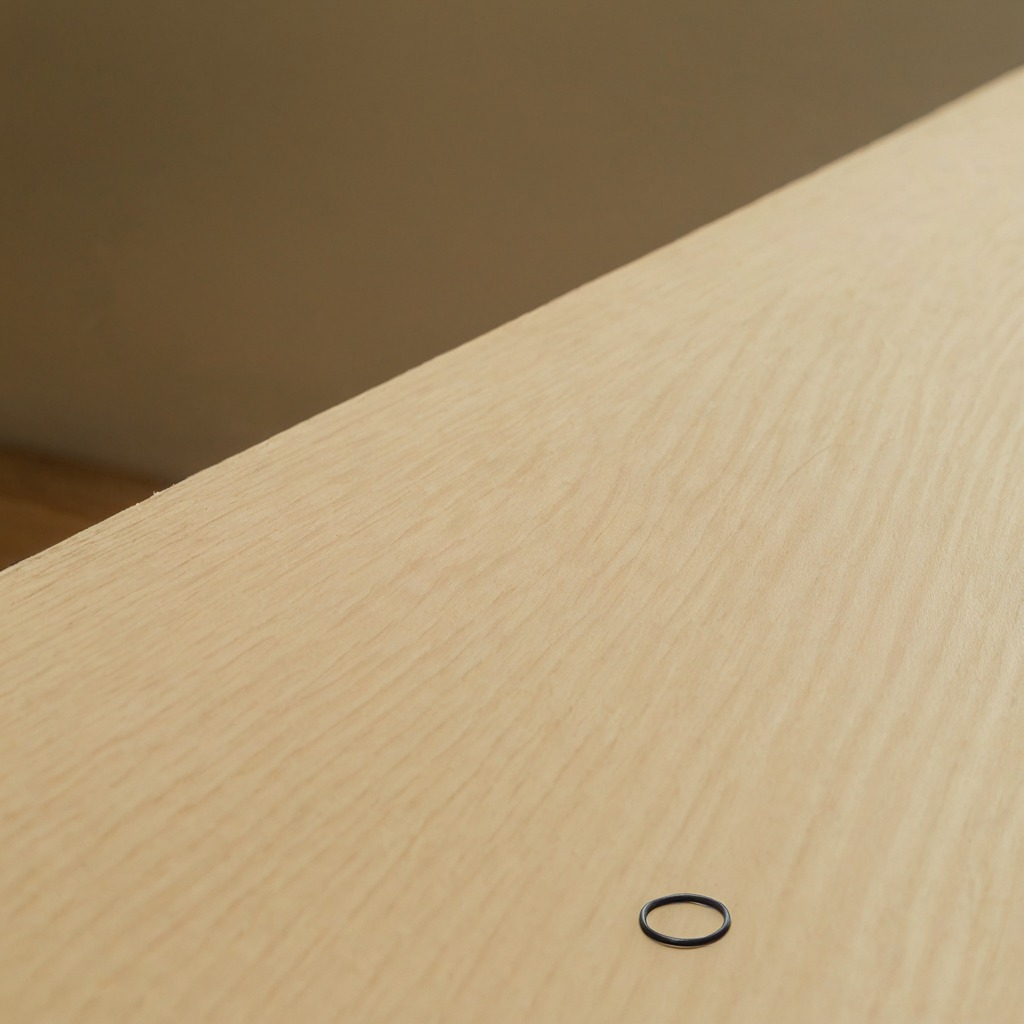
A rubber O-ring is lying on the plywood surface in a paint workshop.